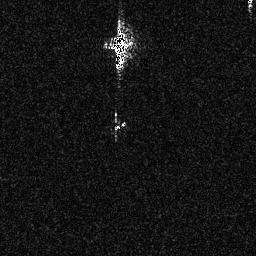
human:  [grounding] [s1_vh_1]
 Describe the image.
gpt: In the satellite image, there is  <ref>1 medium ship </ref> <box>[[44, 10, 49, 27, 0]]</box> located at top.